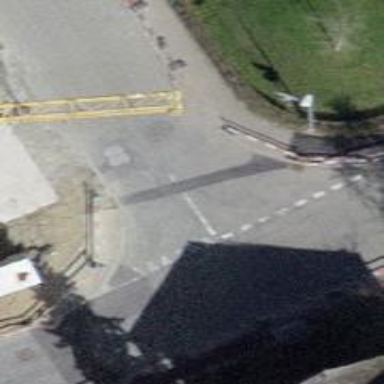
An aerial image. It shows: Uncontrolled zebra crossing on the road.